Brain MRI, modality: hrT2
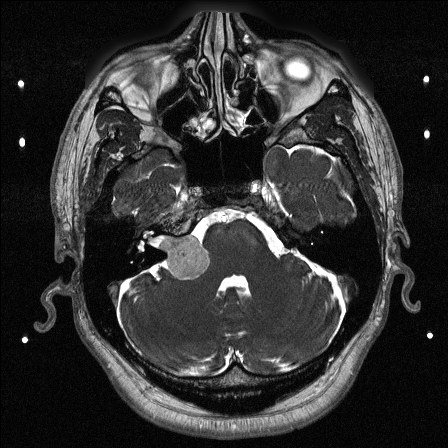